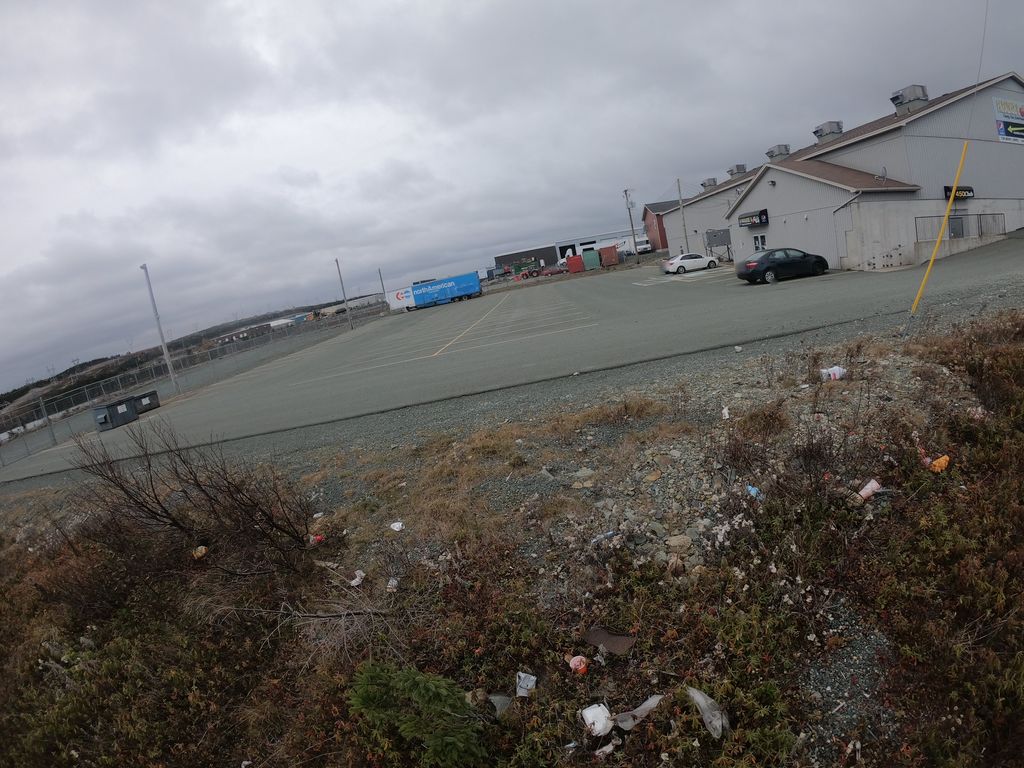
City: st_johns